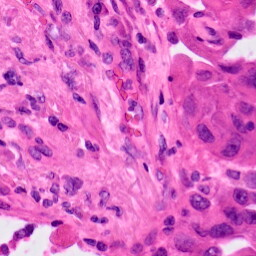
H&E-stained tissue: Lung